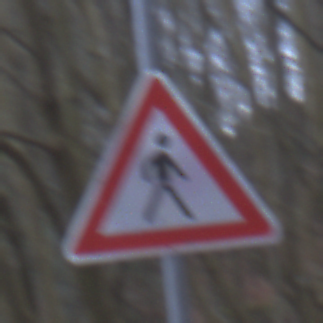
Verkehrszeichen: FussgaengerLinks
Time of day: MorningAfternoon
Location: Outdoor (Nature)
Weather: Overcast
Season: Winter
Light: Natural